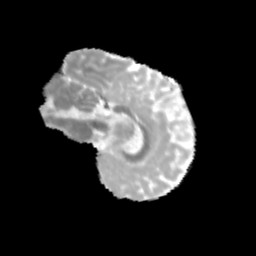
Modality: MD
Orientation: sagittal
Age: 9
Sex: female
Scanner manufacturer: siemens
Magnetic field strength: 3 T
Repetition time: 3.8 s
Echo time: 0.07 s